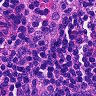
Metastatic tissue present: no